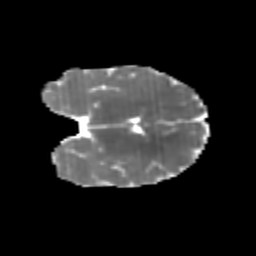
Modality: MD
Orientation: coronal
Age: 6
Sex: female
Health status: healthy